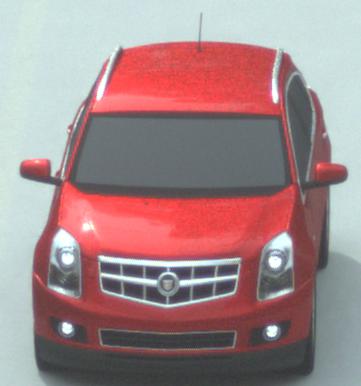
Make: Cadillac
Model: SRX 3.0 V6
Detailed model: SRX (II)
Model produced from: 2010/12
Model produced until: 2012/01
Doors: 5
Color: red
Road condition: dry road
Daytime: morning or afternoon
Contrast: low contrast